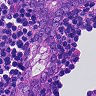
Metastatic tissue present: yes